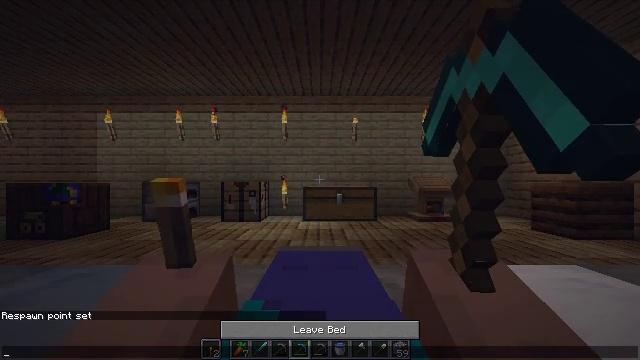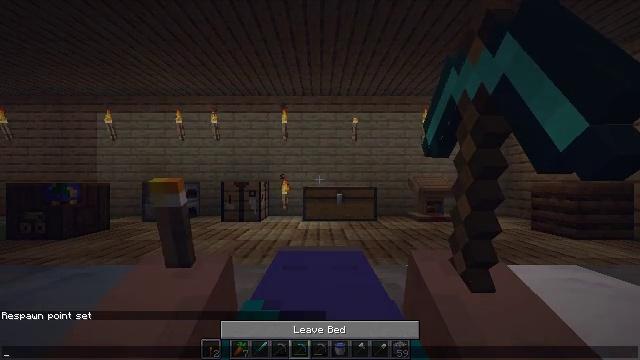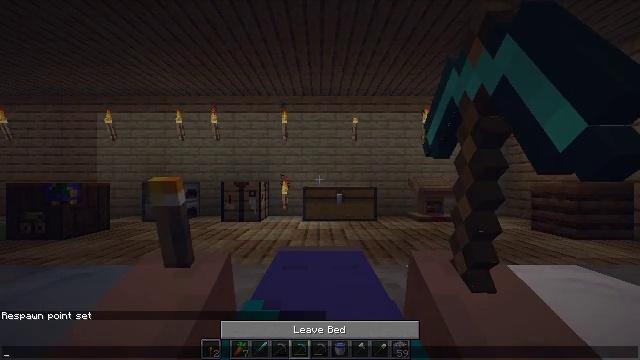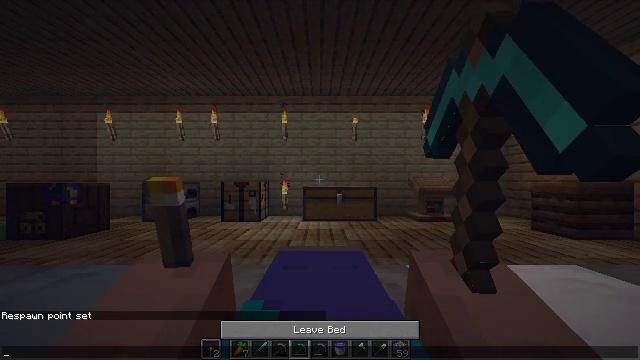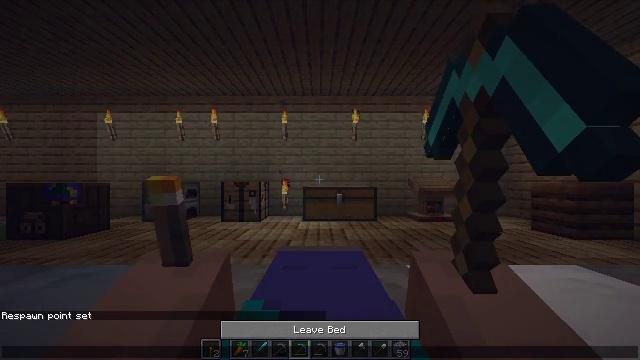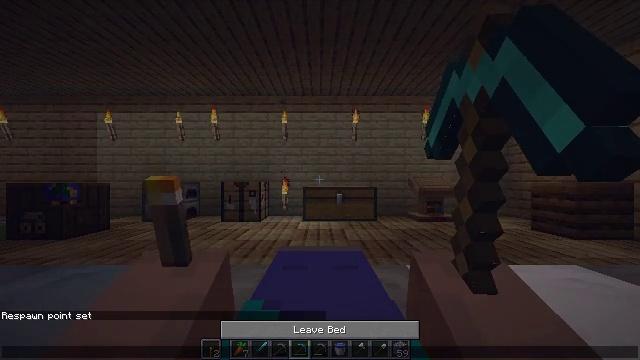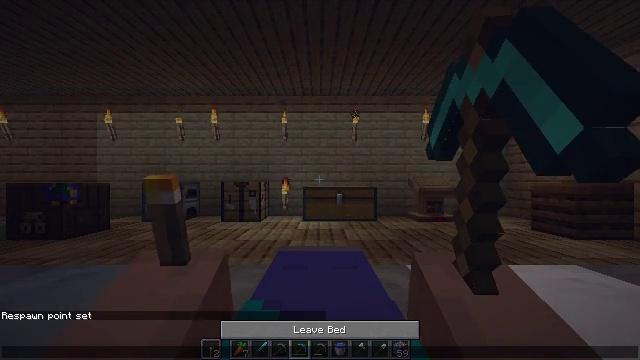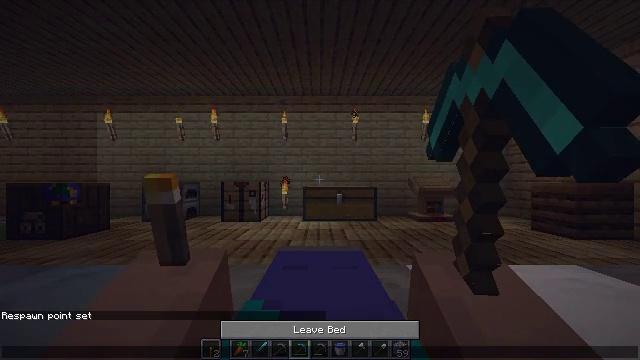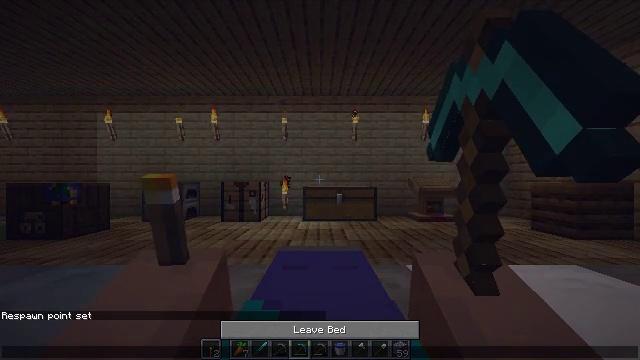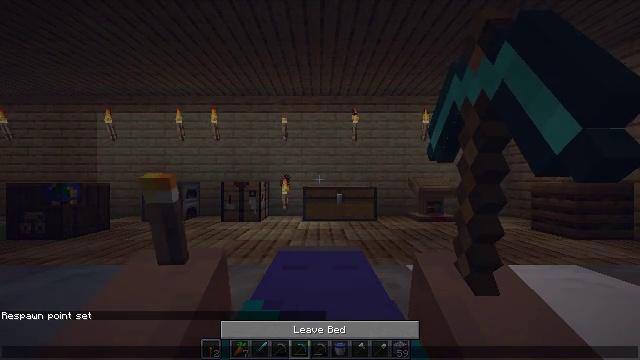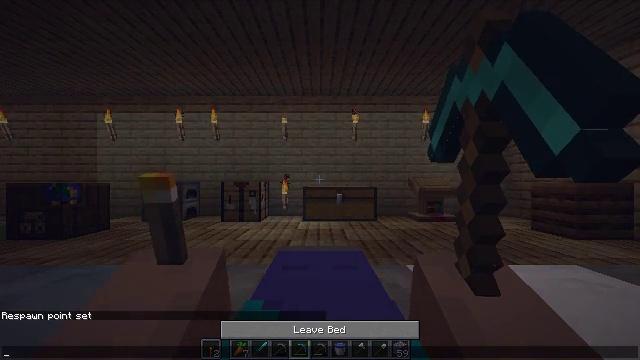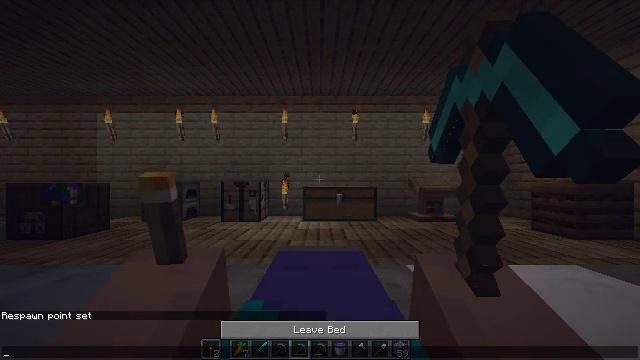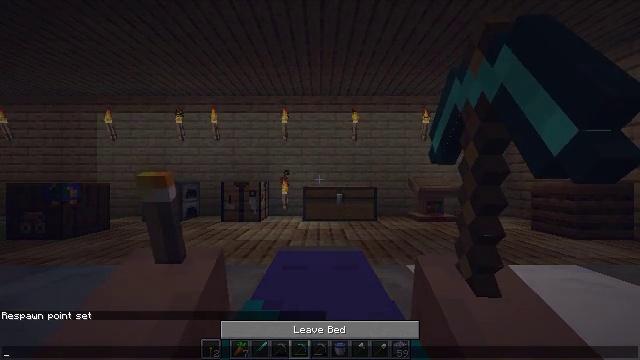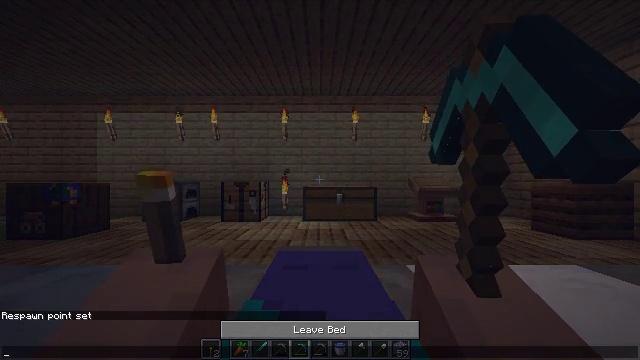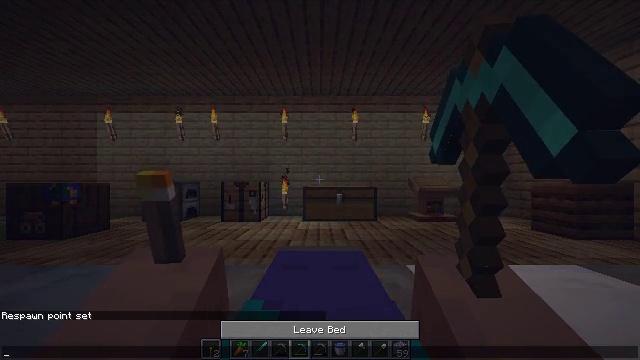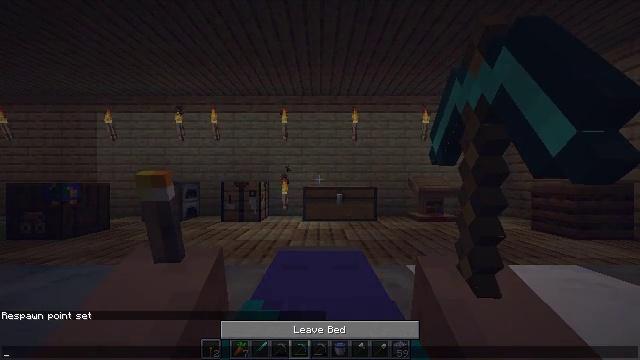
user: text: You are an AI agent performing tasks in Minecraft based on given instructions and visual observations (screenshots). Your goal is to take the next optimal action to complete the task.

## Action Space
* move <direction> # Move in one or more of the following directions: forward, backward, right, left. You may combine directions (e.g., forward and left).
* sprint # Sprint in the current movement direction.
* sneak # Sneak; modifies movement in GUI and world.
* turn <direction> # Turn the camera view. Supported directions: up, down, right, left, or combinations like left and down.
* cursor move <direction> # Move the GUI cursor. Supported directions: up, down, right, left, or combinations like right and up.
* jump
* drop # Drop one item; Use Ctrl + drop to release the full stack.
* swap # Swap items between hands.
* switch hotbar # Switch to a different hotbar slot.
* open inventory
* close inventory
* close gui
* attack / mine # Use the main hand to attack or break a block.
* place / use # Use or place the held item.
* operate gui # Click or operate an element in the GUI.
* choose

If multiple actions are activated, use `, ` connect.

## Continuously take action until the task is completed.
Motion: motion action
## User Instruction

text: Collect the oak planks from the structure.
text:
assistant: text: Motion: no_op
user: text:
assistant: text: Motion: no_op
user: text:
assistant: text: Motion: no_op
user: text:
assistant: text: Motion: no_op
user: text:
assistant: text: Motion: no_op
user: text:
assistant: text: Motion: no_op
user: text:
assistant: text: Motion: no_op
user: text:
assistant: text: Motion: no_op
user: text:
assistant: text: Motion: no_op
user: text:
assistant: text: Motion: no_op
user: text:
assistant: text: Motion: no_op
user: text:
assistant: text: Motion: no_op
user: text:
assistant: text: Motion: no_op
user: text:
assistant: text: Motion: no_op
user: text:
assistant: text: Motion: no_op
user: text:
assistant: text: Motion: no_op
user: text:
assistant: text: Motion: no_op
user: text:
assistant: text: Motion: no_op
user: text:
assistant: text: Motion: no_op
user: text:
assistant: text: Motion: no_op
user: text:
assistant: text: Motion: no_op
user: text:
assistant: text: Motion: no_op
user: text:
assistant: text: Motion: no_op
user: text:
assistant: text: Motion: no_op
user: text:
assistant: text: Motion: no_op
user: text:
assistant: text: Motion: no_op
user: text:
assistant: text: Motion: no_op
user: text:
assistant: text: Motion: no_op
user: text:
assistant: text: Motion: no_op
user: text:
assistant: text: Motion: no_op